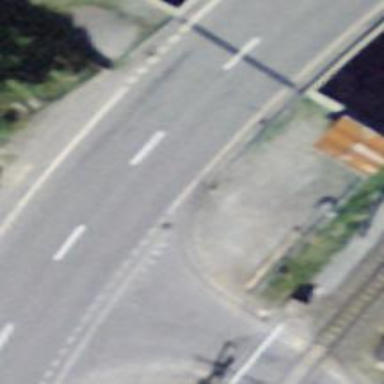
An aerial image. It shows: Asphalt road classified as primary highway.